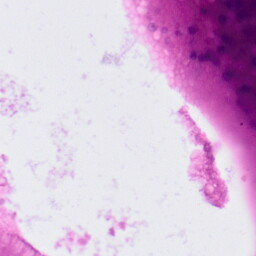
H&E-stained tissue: Colon